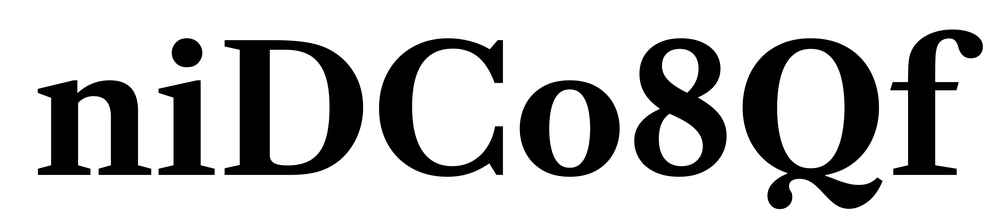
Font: LibreCaslonText_Bold